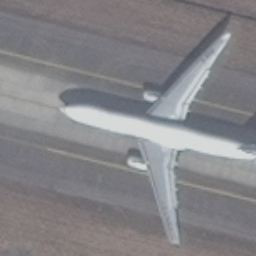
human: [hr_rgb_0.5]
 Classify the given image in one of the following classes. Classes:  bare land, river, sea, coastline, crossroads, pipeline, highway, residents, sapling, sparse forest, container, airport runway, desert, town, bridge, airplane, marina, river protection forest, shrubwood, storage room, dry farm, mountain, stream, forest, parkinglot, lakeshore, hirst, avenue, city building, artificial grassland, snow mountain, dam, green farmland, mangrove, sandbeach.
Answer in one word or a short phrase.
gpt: airplane